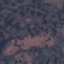
Label: HerbaceousVegetation